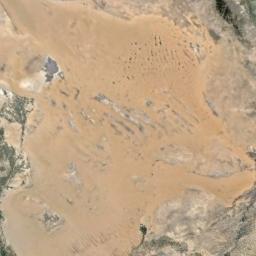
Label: desert